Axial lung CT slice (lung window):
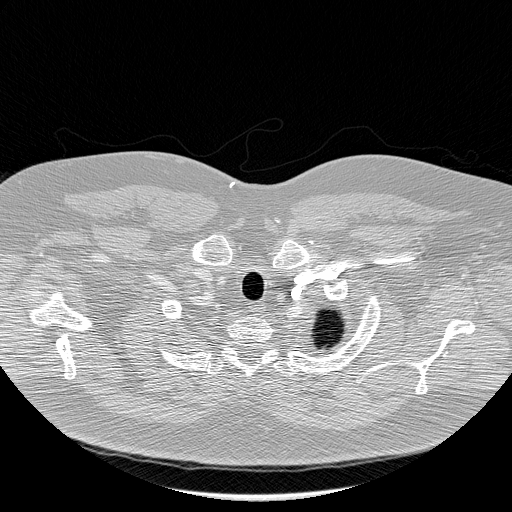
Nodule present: no